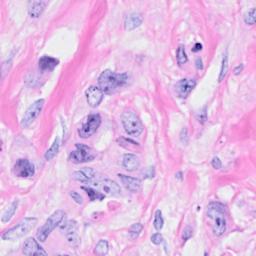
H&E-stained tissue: Breast